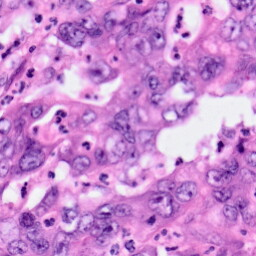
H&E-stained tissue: Pancreatic